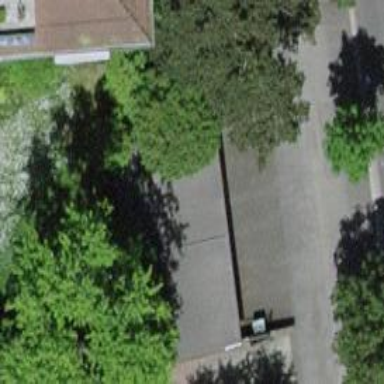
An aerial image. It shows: Group of garages.